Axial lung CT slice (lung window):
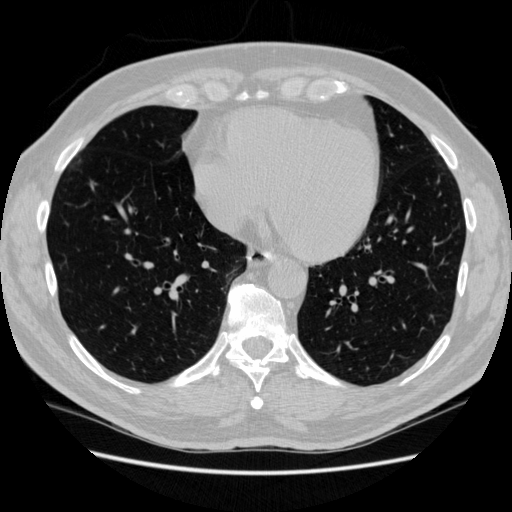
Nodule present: no